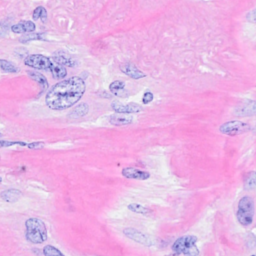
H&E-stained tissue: Breast